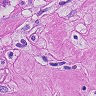
Metastatic tissue present: yes